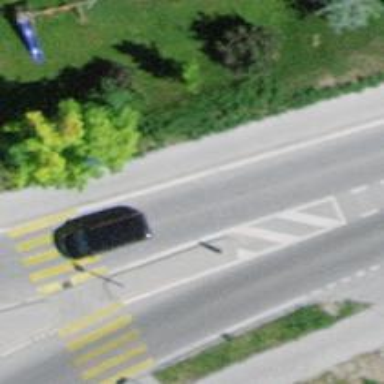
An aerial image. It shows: Primary road with asphalt surface.